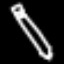
Label: pencil